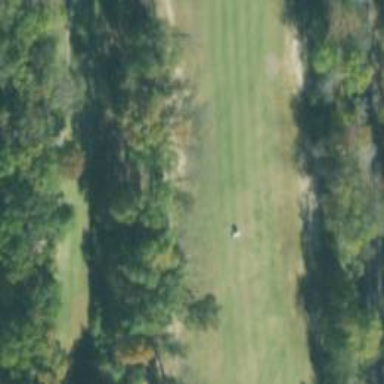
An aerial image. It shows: Golf hole.